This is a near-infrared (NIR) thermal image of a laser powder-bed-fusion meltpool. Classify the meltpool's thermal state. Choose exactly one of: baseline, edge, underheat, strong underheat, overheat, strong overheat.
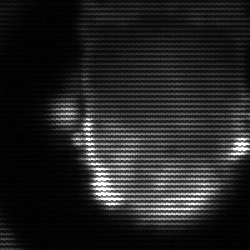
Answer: baseline